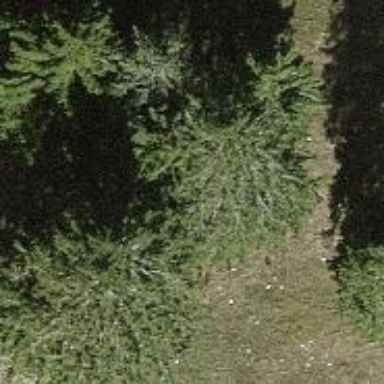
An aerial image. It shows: Single tag "natural: tree."